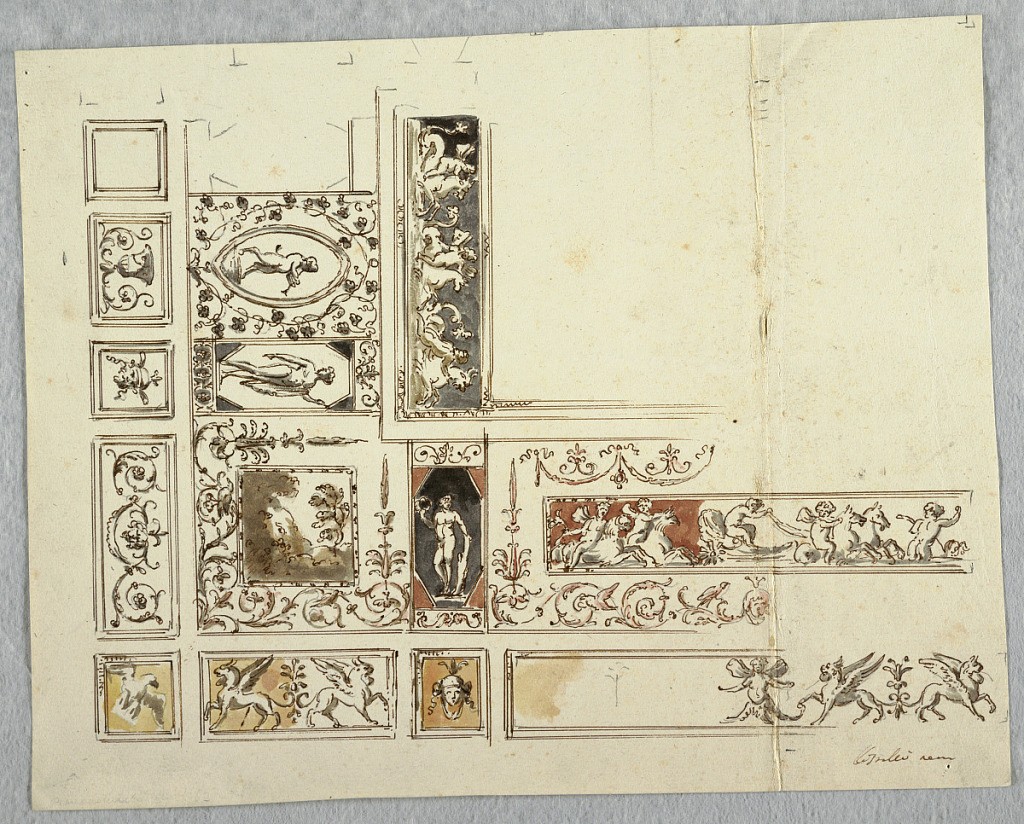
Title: Design for a Ceiling
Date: ca. 1780
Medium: Graphite, pen and ink, brush and wash on paper
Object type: Drawing
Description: Portion of a ceiling divided into framed panels, each with a figural frieze, mask, animals or grotesque.